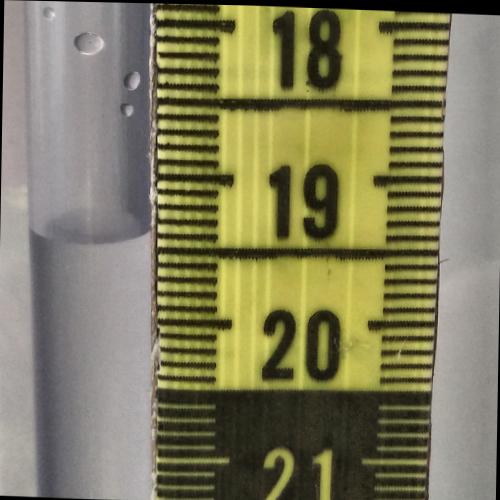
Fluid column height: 19.4 cm